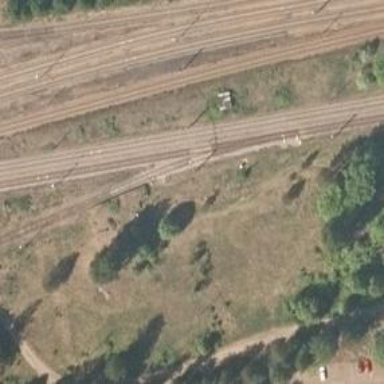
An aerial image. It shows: Continuous rail railway with electrified contact line.